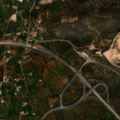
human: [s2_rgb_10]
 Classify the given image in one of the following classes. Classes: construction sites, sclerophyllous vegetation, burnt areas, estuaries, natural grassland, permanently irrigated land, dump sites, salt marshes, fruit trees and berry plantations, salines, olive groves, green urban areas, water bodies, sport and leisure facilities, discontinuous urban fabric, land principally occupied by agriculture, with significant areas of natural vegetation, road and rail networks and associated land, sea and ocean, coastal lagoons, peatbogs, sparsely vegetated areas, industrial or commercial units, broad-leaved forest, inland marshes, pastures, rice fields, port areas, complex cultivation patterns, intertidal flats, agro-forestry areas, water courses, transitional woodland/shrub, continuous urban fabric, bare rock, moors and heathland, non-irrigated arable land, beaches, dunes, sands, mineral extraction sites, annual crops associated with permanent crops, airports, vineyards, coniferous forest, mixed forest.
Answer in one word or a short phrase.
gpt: mineral extraction sites, olive groves, land principally occupied by agriculture, with significant areas of natural vegetation, sclerophyllous vegetation